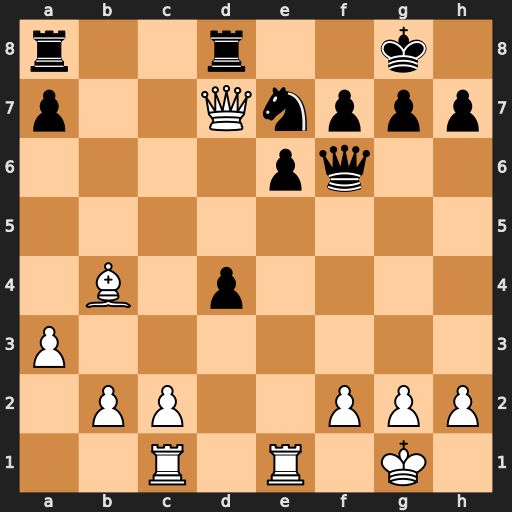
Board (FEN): r2r2k1/p2Qnppp/4pq2/8/1B1p4/P7/1PP2PPP/2R1R1K1
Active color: w
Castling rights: -
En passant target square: -
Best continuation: Qxe7 Qxe7 Bxe7